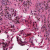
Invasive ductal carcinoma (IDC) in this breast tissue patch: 0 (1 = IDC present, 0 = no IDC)